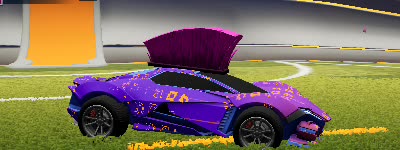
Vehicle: werewolf